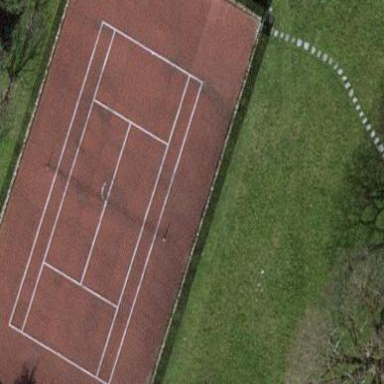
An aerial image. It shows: Tennis court on pitch designated for leisure land.